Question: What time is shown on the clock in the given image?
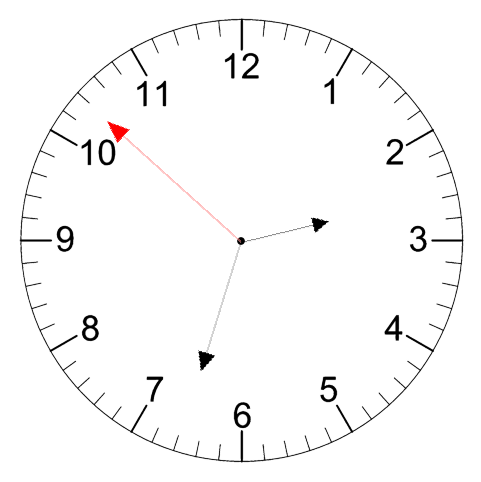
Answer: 02:32:52